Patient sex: M
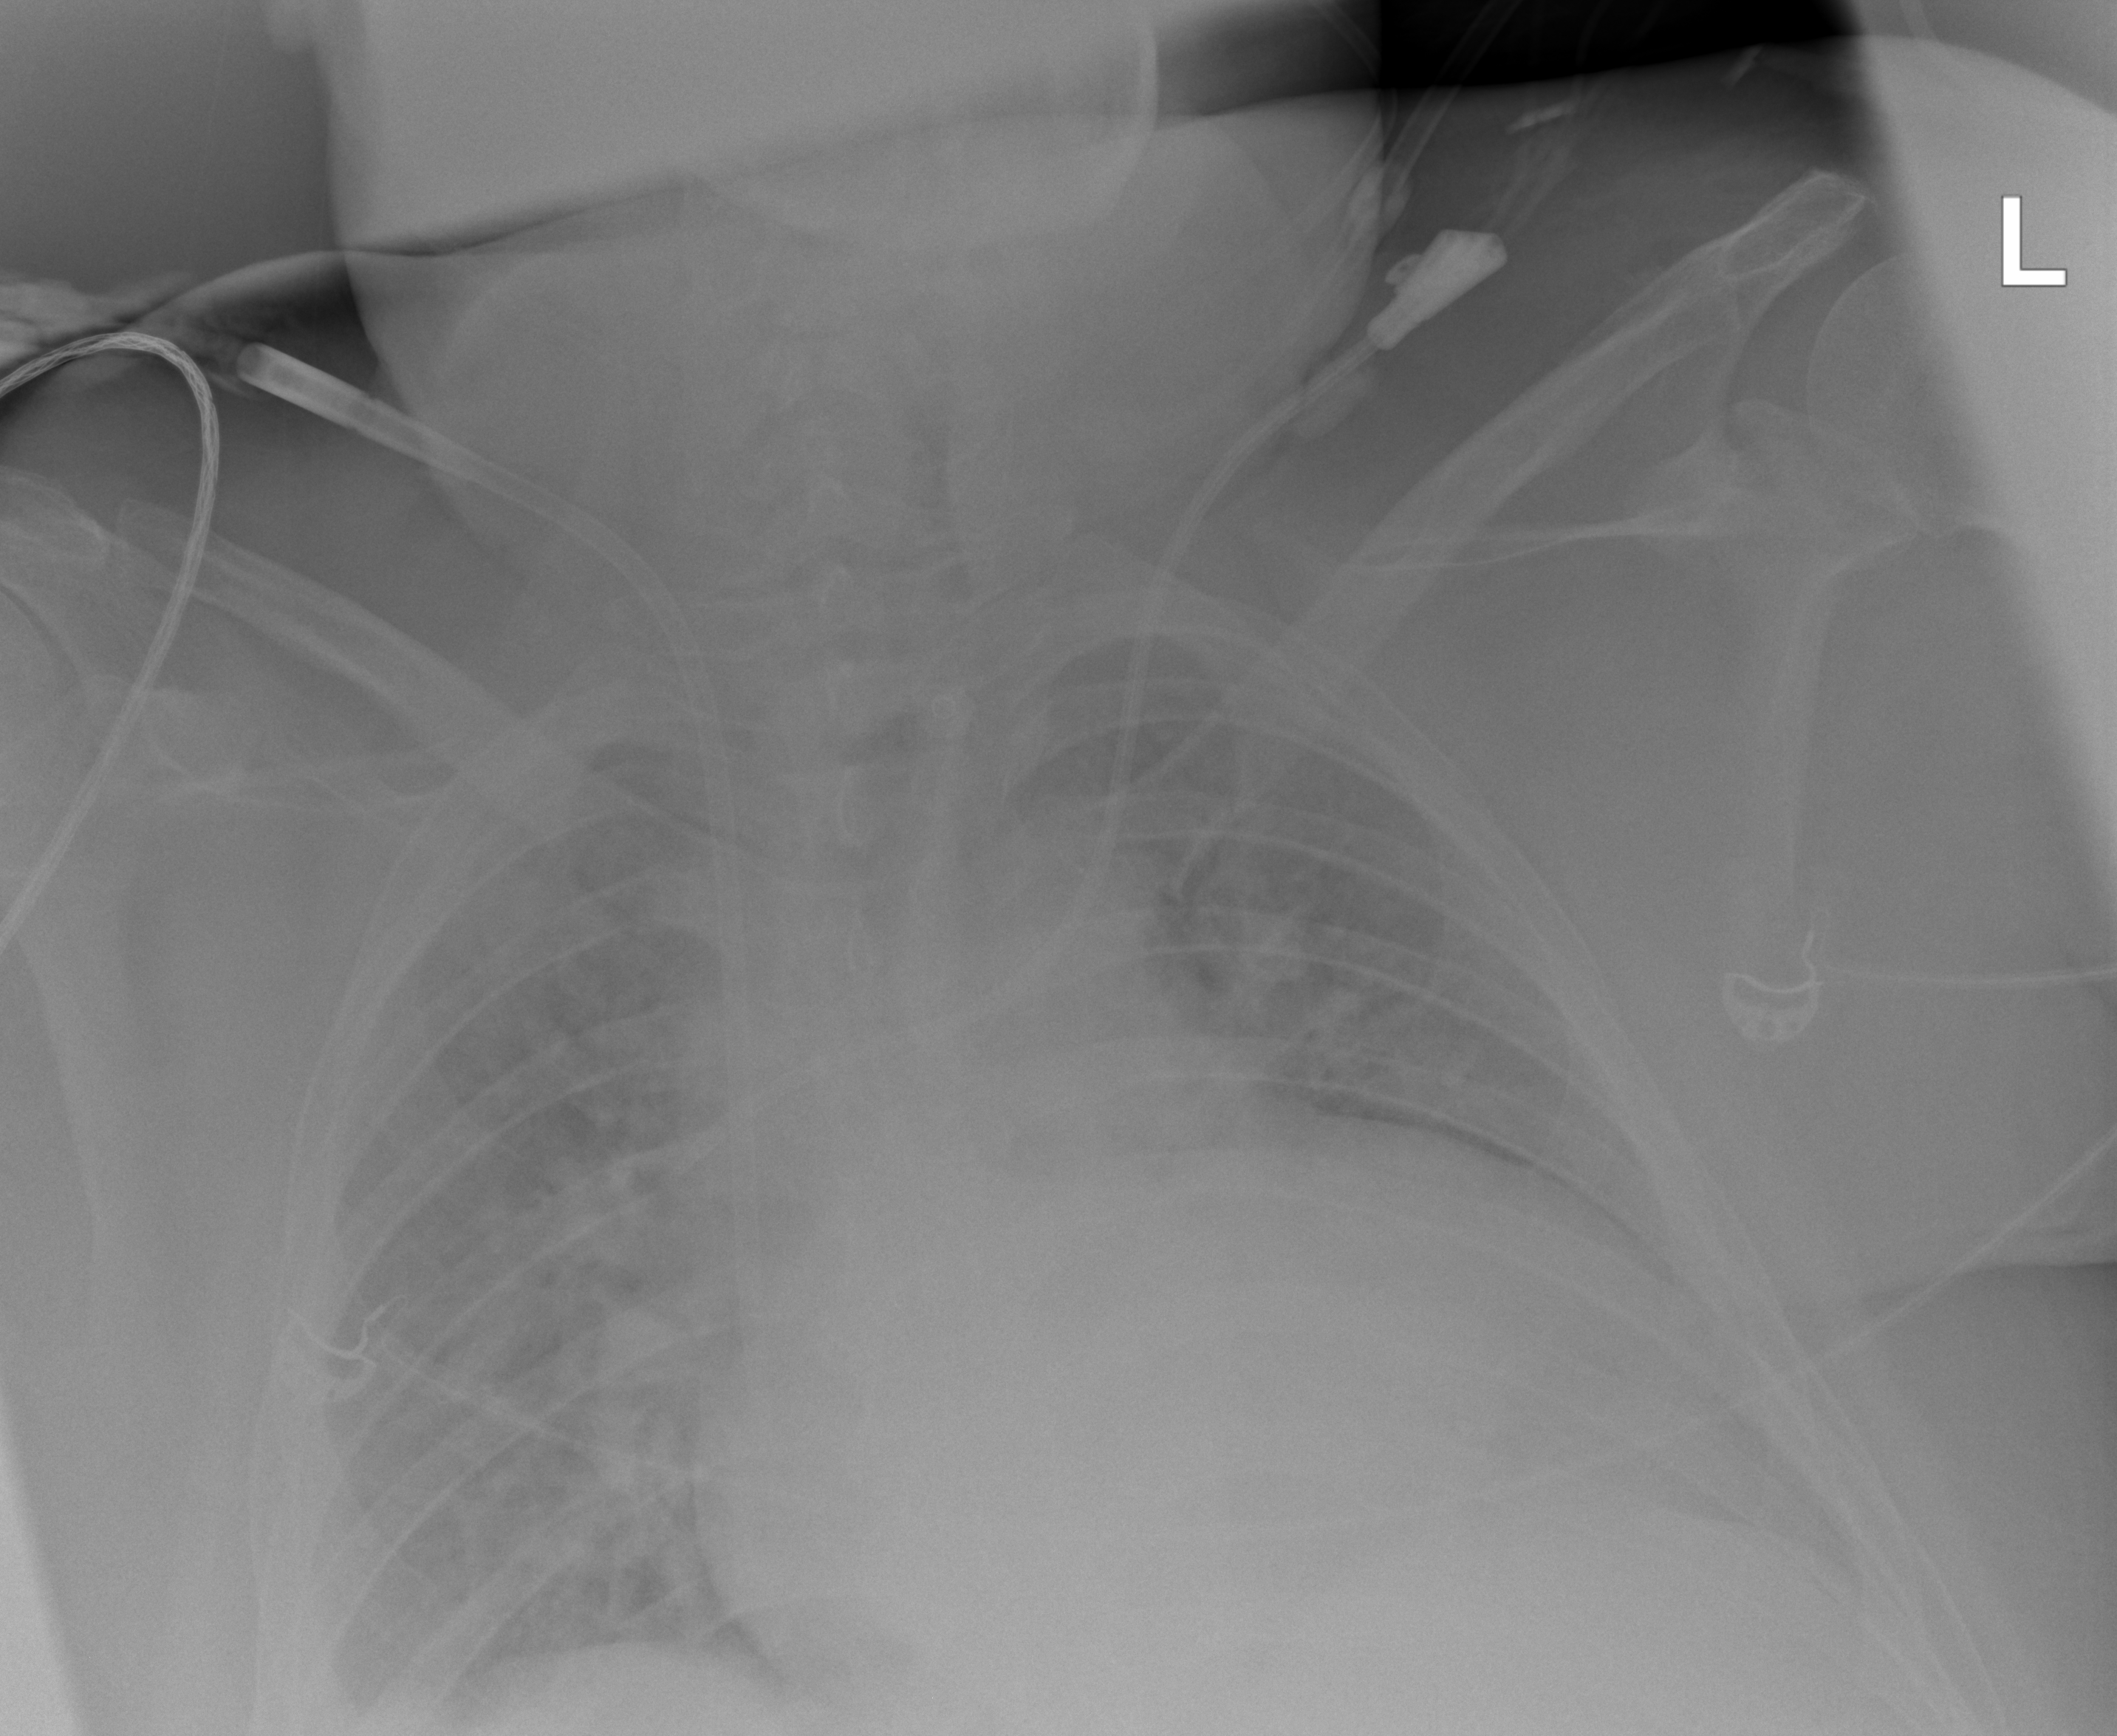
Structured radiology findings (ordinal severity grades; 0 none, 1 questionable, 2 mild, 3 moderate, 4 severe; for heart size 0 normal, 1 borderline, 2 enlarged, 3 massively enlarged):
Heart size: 2
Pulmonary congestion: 2
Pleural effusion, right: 2
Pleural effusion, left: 2
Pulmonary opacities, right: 2
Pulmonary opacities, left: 2
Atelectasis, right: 2
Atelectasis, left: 2